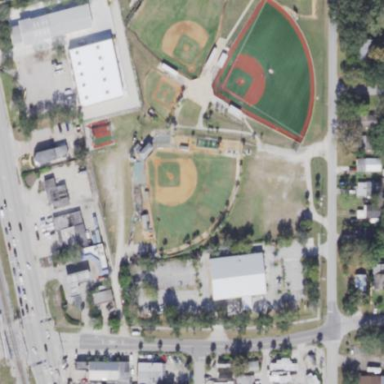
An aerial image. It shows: Baseball pitch for leisure land.